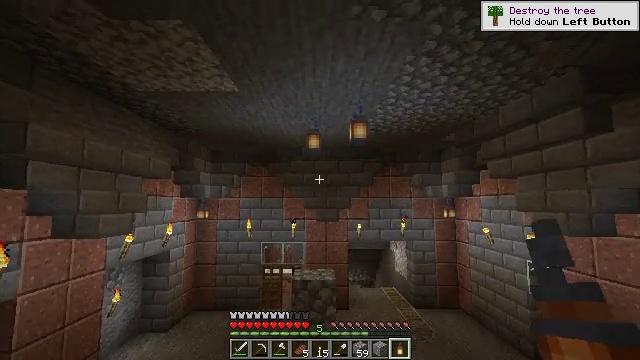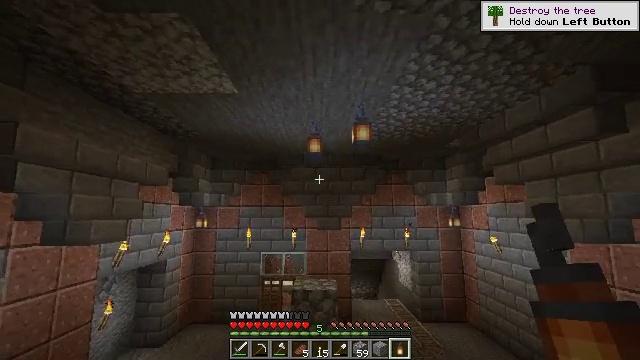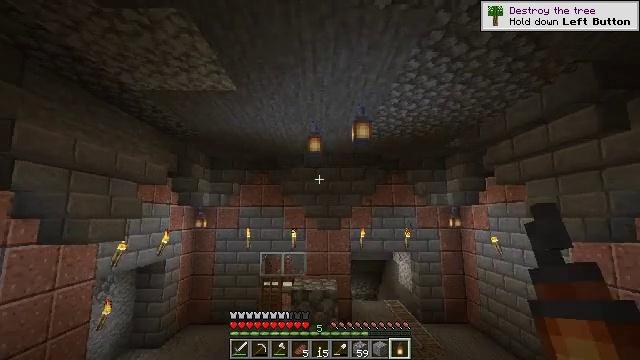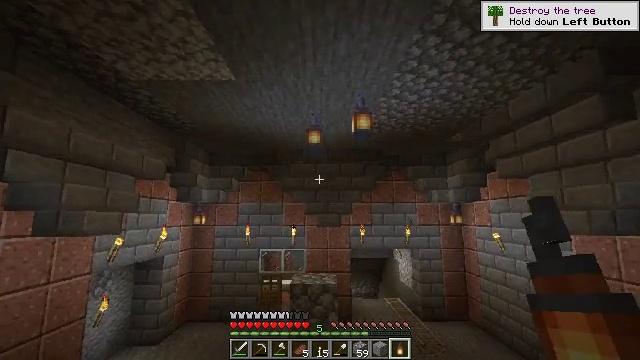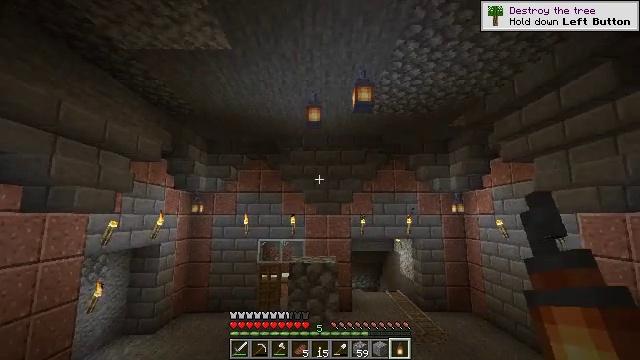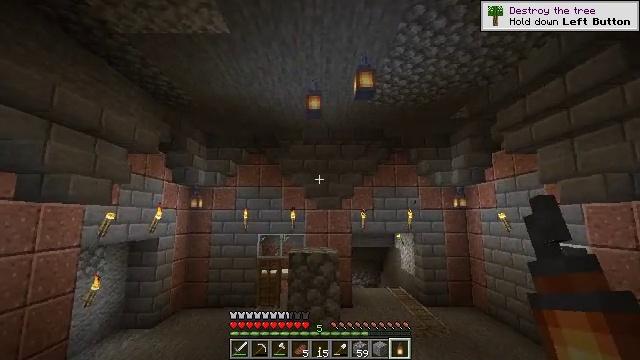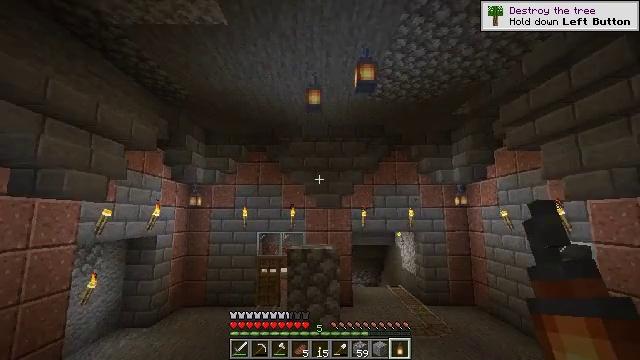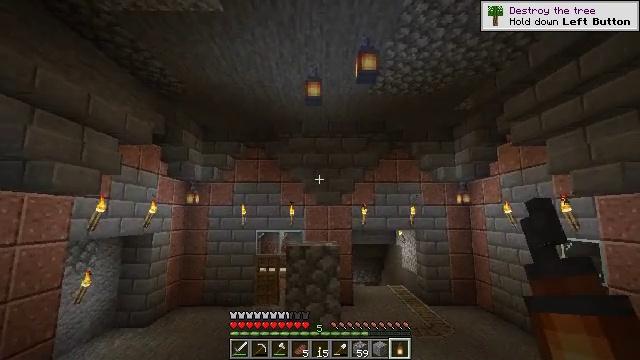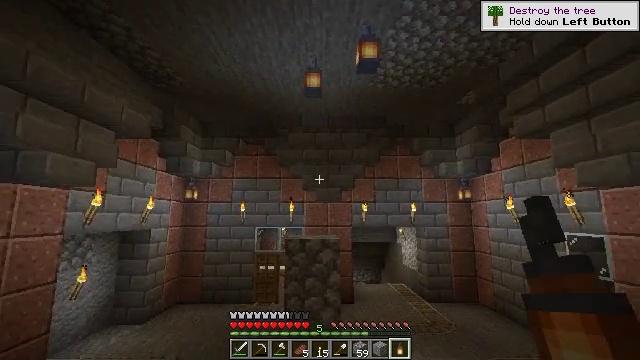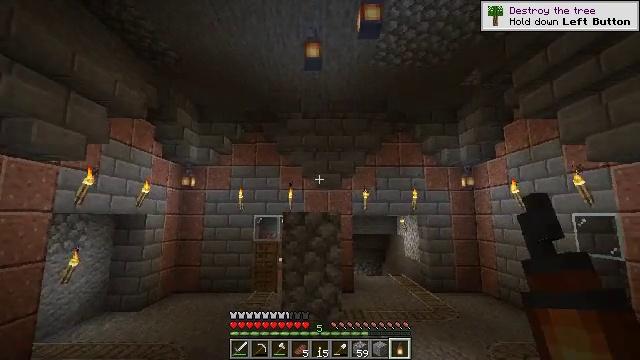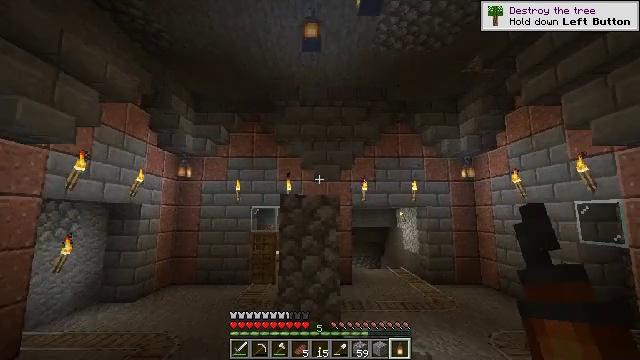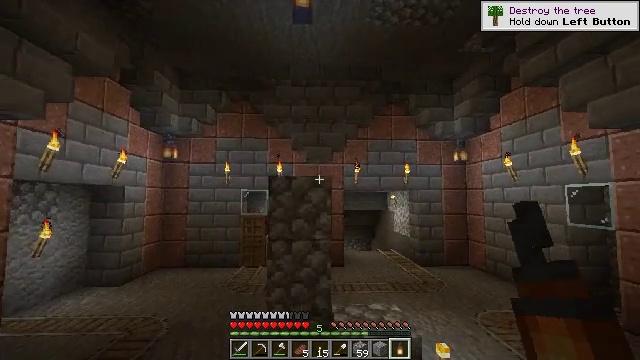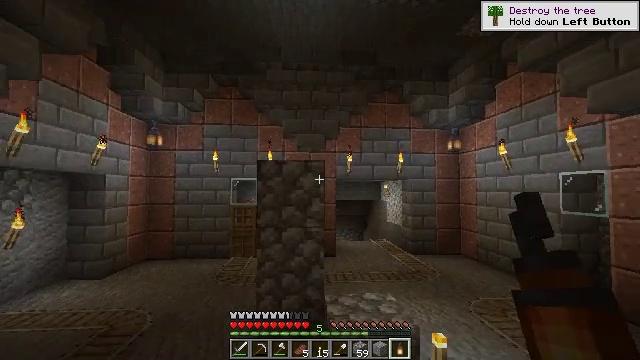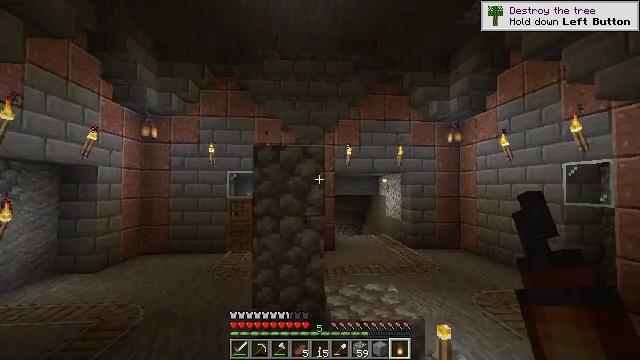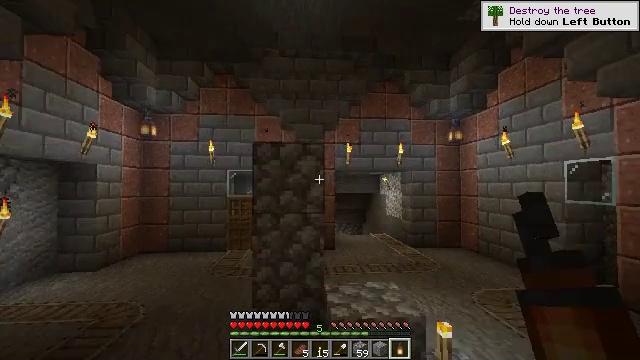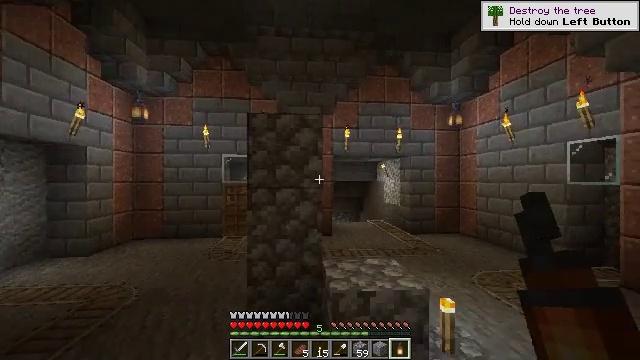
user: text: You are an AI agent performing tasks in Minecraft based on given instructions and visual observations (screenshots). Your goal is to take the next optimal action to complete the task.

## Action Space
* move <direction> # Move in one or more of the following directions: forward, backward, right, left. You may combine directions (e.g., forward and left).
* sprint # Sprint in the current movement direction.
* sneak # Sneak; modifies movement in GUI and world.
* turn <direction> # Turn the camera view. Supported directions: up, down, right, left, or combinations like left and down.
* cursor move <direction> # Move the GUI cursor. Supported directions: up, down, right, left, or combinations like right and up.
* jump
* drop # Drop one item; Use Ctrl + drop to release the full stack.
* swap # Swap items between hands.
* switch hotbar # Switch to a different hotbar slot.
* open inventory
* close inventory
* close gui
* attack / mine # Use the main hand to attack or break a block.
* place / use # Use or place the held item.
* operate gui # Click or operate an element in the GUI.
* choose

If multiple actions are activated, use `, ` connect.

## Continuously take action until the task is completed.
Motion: motion action
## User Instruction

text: Left-click to mine the lantern.
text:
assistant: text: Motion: move forward, turn up
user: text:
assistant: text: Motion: move forward
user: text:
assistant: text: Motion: move forward
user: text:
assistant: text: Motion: move forward
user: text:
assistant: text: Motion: move forward
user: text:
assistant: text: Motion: move forward
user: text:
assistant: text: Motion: move forward
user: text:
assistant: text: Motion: move forward
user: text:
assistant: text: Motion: move forward
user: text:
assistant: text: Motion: move forward
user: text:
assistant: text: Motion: move forward, turn right and down
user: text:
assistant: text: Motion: move forward, turn right and down
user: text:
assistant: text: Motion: move forward
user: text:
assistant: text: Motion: move forward
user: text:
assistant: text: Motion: move forward, turn down
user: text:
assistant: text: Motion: move forward, turn down
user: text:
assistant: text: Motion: move forward, turn down
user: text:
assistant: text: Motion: move forward, turn right and down
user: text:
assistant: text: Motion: move forward
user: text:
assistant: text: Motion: move forward
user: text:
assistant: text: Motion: move forward, turn down
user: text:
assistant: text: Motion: move forward
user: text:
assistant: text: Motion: move forward
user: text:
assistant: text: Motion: move forward
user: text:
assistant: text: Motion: move forward, jump
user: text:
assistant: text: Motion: move forward, turn right and down, jump
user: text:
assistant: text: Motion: move forward, jump
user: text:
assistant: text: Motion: move forward, jump
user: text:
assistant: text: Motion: move forward
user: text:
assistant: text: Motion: move forward